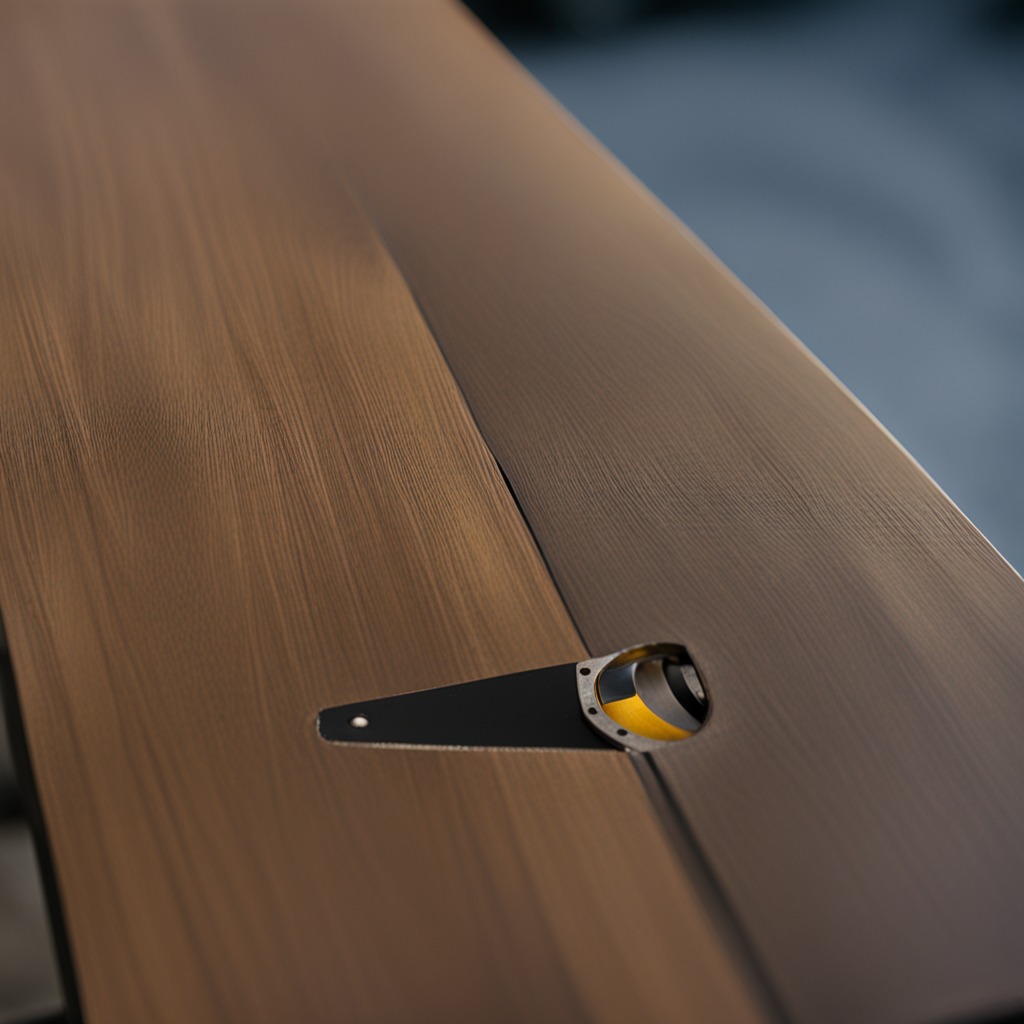
A metal saw is lying on the old table.